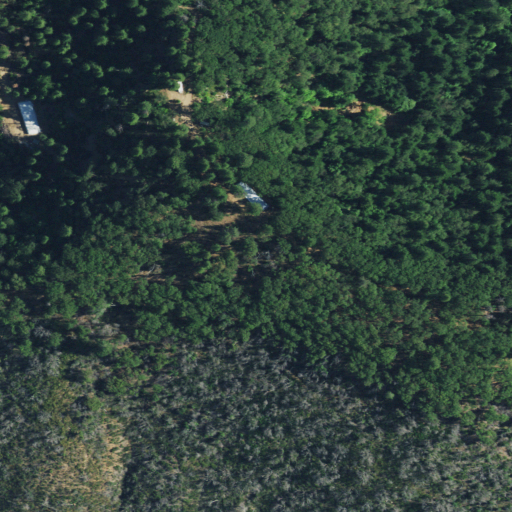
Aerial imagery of mountain in California named Buckeye Point containing evergreen forest, shrub, and mixed forest